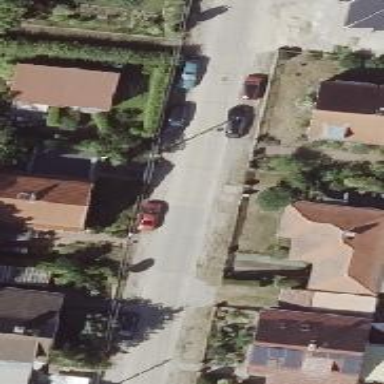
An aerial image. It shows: Footway along the road.